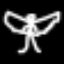
Label: angel